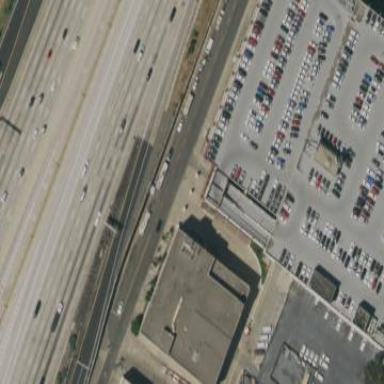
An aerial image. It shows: Commercial building.